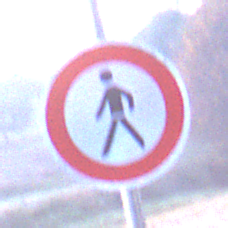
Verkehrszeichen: VerbotFussgaenger
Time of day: SunriseSunset
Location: Outdoor (Nature)
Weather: Clear
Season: NotSpecified
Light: Natural